Field crop: tomato
Growth stage: 2
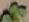
Species: solanum